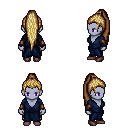
a pixel art fantasy rpg character, female body template, dark elf, purple skin, blue robe, gold greaves, blonde extra-long topknot hairstyle, cloth bracers, maroon shoes, four views (front, back, left, right), 2x2 character sprite sheet, small pixel art, hard edges, no anti-aliasing